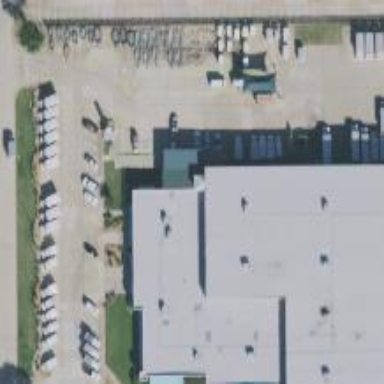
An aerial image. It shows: Retail building used for storage rental.